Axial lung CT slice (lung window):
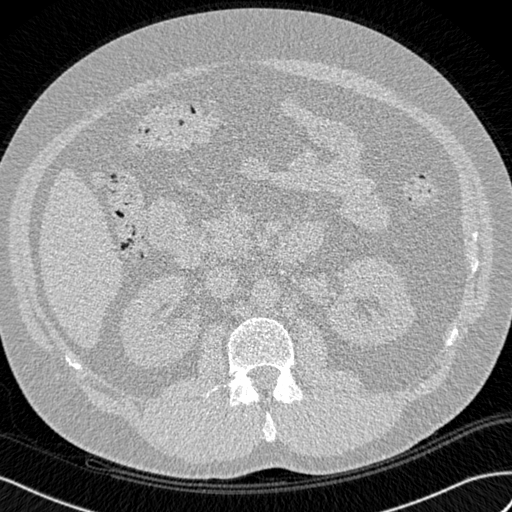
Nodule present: no